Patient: sex M, age 60
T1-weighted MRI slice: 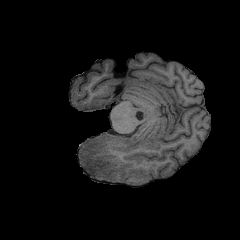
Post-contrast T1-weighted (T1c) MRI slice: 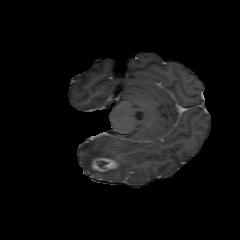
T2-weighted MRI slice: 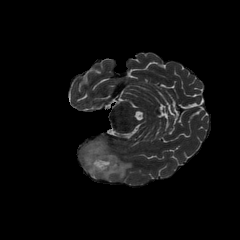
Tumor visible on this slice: yes
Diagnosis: Glioblastoma, IDH-wildtype
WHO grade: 4